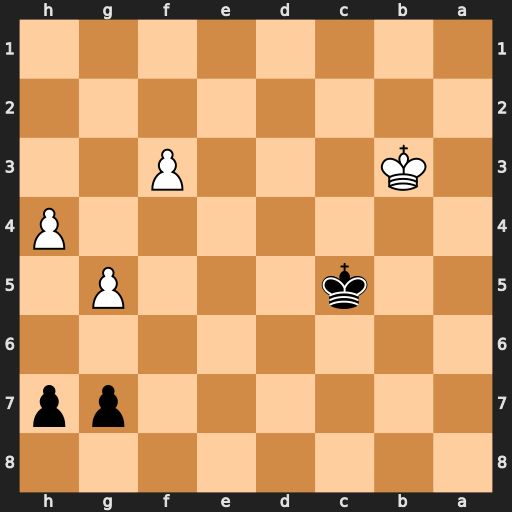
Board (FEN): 8/6pp/8/2k3P1/7P/1K3P2/8/8
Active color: b
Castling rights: -
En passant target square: -
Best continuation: Kd4 h5 Ke3 h6 g6